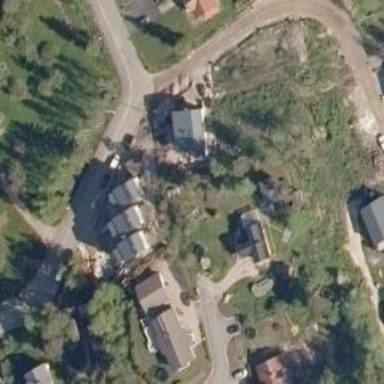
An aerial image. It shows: Charming neighbourhood.